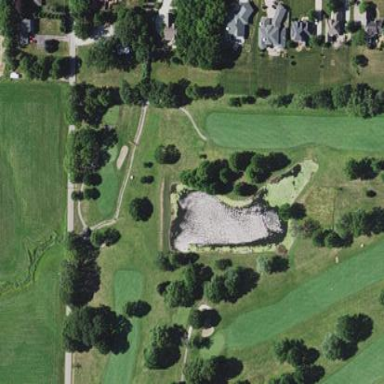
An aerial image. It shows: Scenic view of water hazard on golf course. The natural water feature adds beauty to the landscape.